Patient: sex M, age 76
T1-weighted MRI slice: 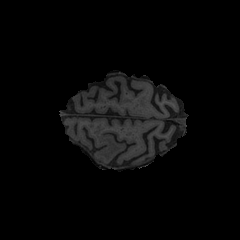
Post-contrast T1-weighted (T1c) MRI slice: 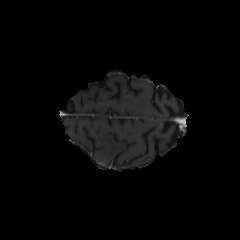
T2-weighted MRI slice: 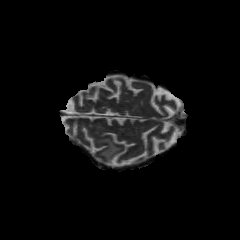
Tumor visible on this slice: yes
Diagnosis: Glioblastoma, IDH-wildtype
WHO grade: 4